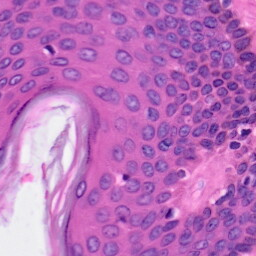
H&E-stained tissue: Skin